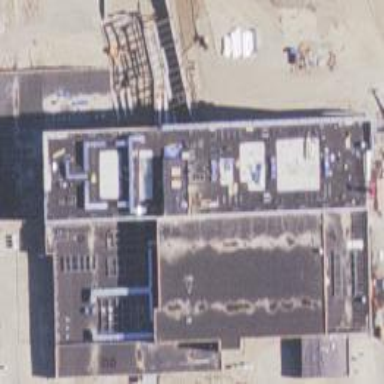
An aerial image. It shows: Healthcare facility identified as hospital.